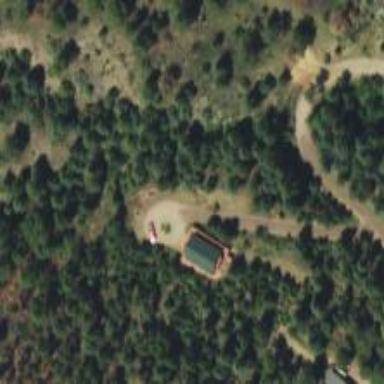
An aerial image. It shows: Driveway.